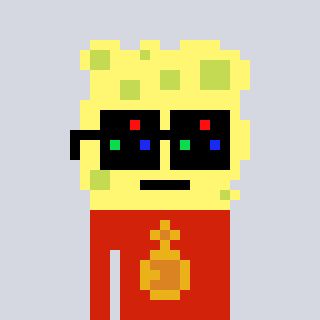
a pixel art character with square black sunglasses, a sponge-shaped head and a red-colored body on a cool background